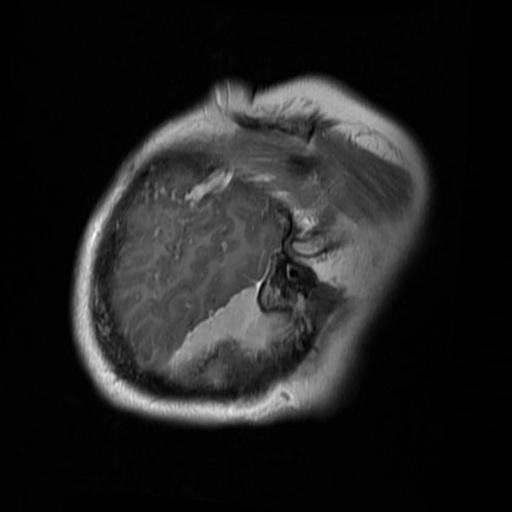
Label: brain_menin